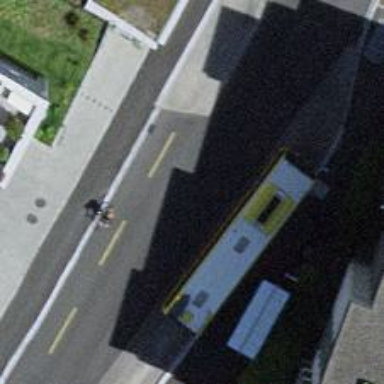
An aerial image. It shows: Bus stop with designated public transport stop position.